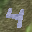
Label: 4